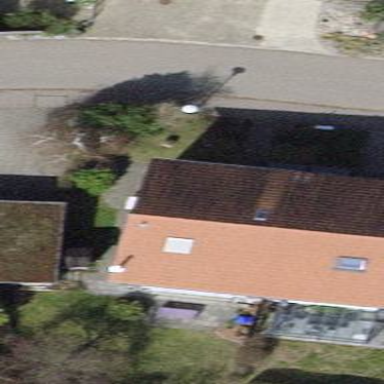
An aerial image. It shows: Semidetached house with gabled roof.